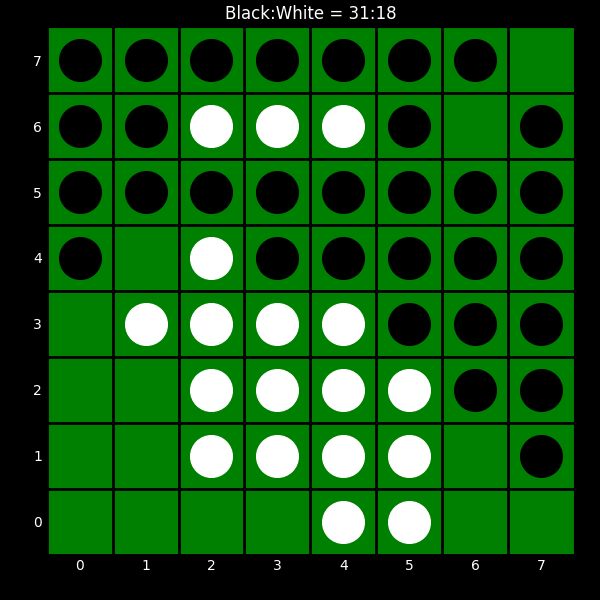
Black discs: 31
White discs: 18